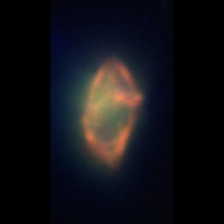
Taxon: Gyrodinium
Group: Dinoflagellates